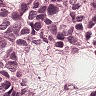
Metastatic tissue present: yes